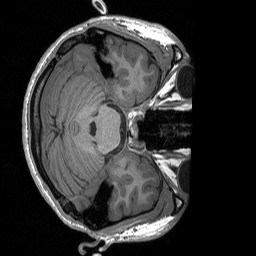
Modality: T1w
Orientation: axial
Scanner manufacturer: siemens
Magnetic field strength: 3 T
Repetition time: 1.76 s
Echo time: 0.0022 s